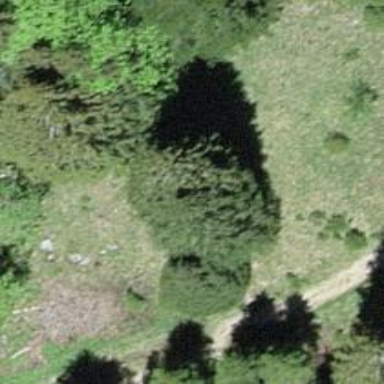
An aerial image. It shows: Needle-leaved tree in its natural environment.